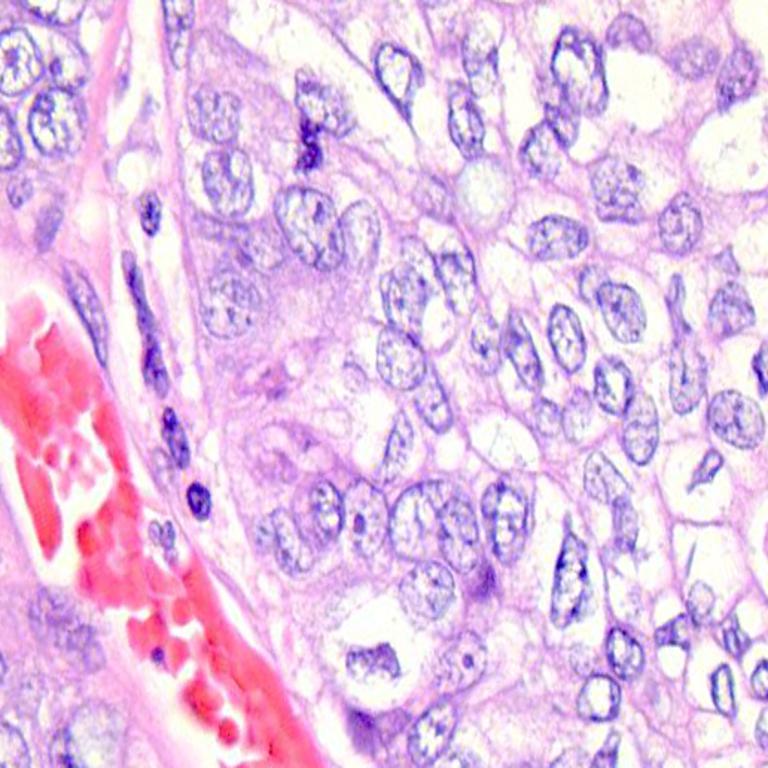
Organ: colon
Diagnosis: adenocarcinomas